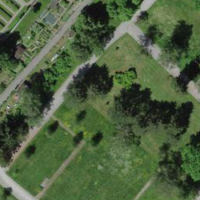
EUNIS habitat code: 53
Species observed at this site:
Sambucus nigra
Silene dioica
Parus major
Fringilla coelebs